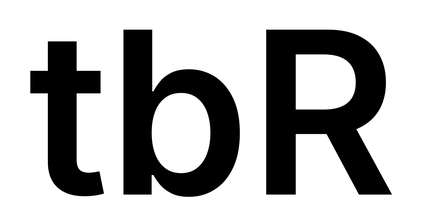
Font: Inter_SemiBold